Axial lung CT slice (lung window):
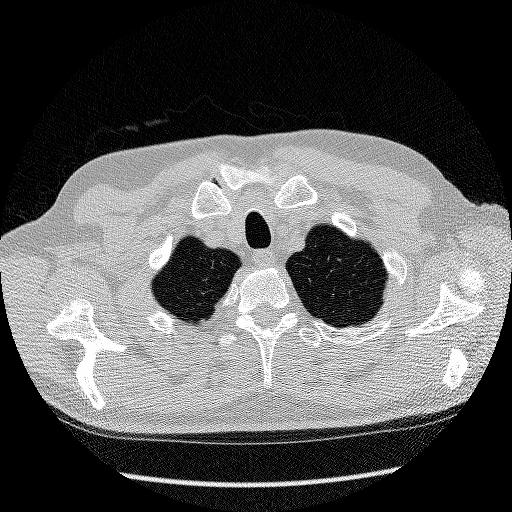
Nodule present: no